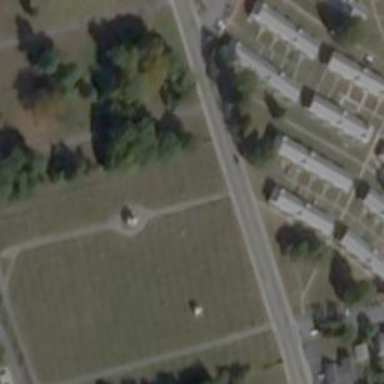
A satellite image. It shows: Cemetery.